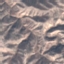
Land use / land cover class: HerbaceousVegetation